Question: I am trying to get the values from text fields when pressing the update button on a gridview:

The following results in no output:
'''
protected void viewStoryTime_OnRowUpdating(object sender, GridViewUpdateEventArgs e)
{
foreach (DictionaryEntry entry in e.NewValues)
{
System.Diagnostics.Debug.WriteLine(entry.Value);
}
}
'''
What am I doing wrong?
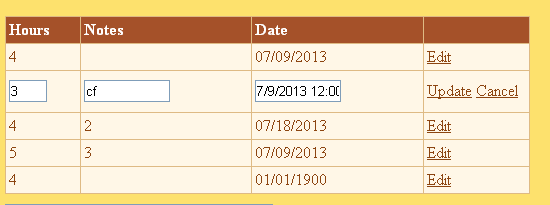
Answer: You should use the entry to retrieve the value from the dictionary, thats the problem:
'''
foreach (DictionaryEntry entry in e.NewValues)
{
System.Diagnostics.Debug.WriteLine(e.NewValues[entry.Key])
}
'''